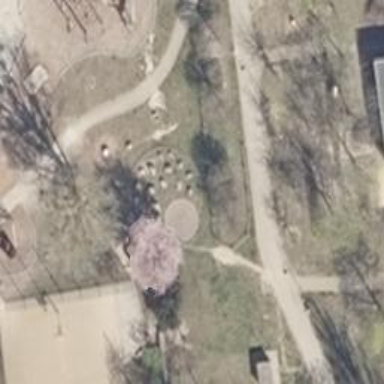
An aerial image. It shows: Playground area for leisure activities on the land.